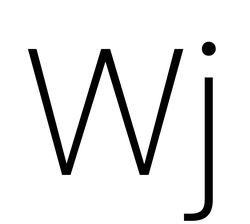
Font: Poppins-ExtraLight